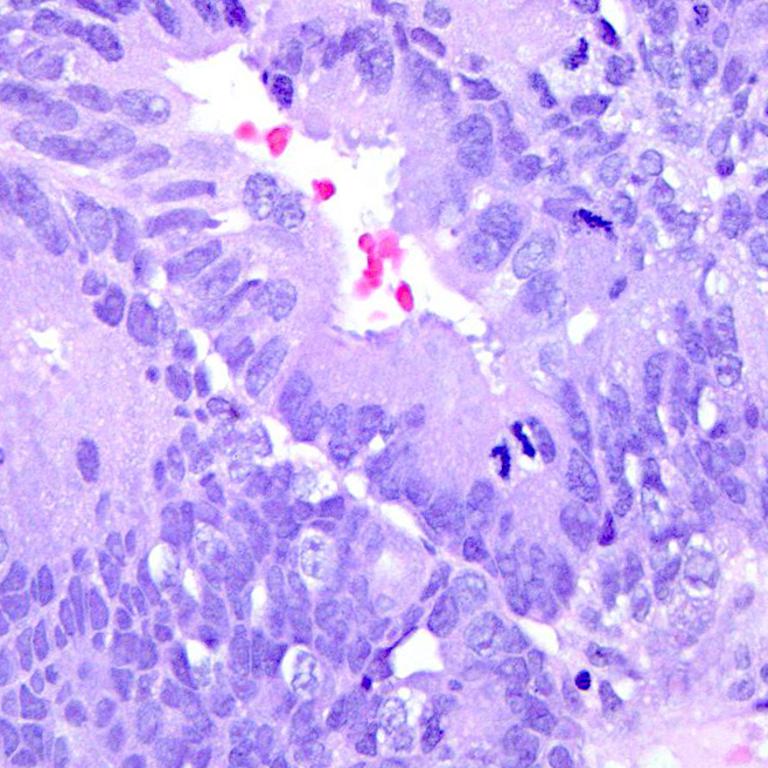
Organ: colon
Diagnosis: adenocarcinomas